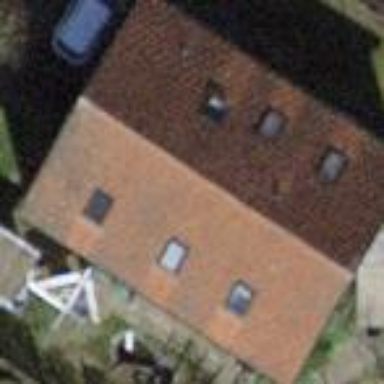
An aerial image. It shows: Pitched roof building.